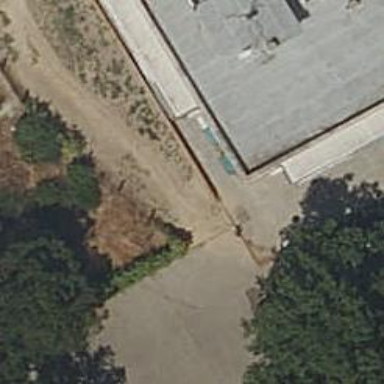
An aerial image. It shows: Paved steps.